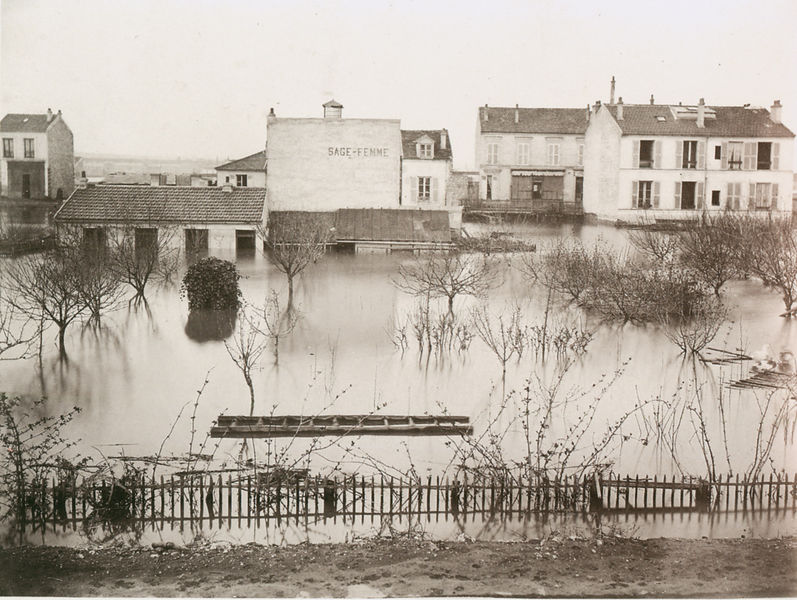
Titel: Alfortville, Rue Veron (nördlicher Teil)
Schlagwörter: wasser, bäume, ufer, fenster, frankreich, dach, gebäude, weg, zaun, häuser, hochwasser, dächer, sepia, flut, leiter, foto, fotografie, schwarzweiß, überschwemmung, uferstraße, geflutet, flluss, dokumentarisch, überflutuung